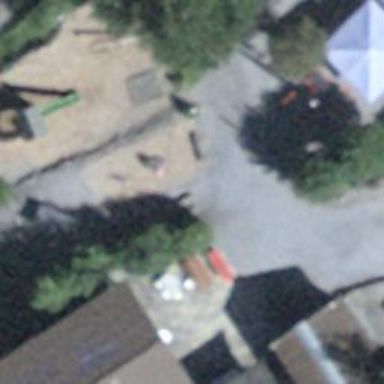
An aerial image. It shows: Playground with woodchips covering the ground.